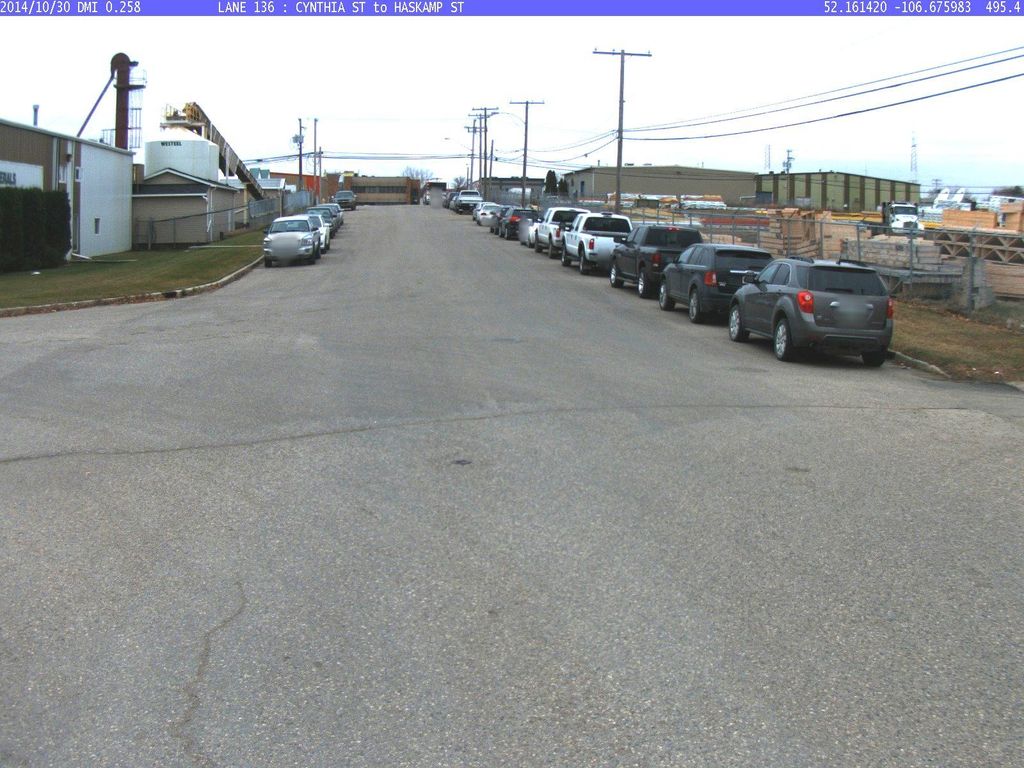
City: saskatoon